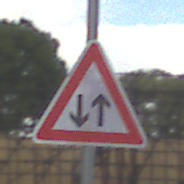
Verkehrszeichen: Gegenverkehr
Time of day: MorningAfternoon
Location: Outdoor (RoadRail)
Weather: PartlyCloudy
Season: NotSpecified
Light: Natural